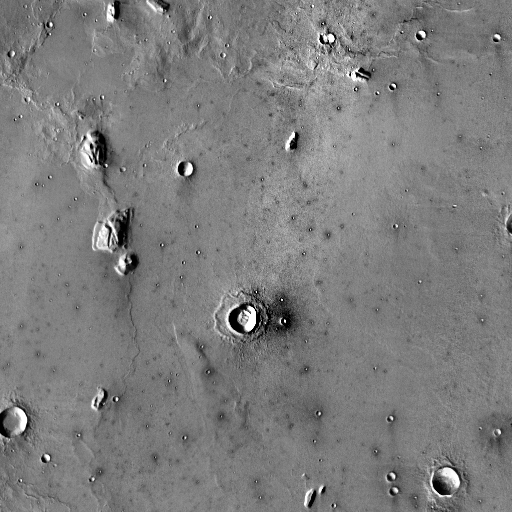
Crater classes present: Background, Other